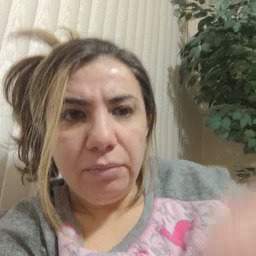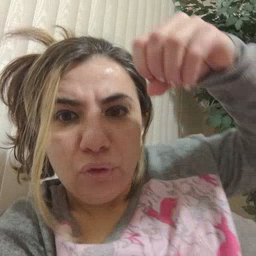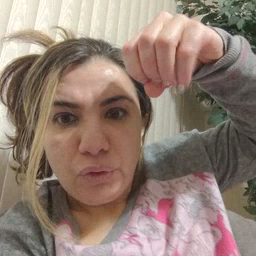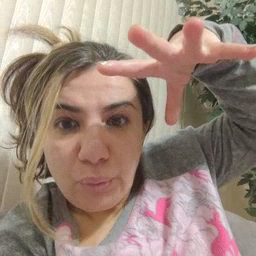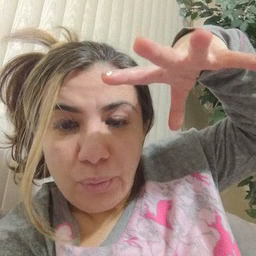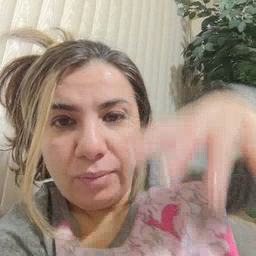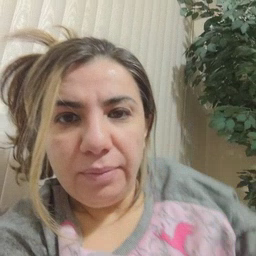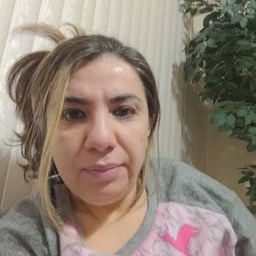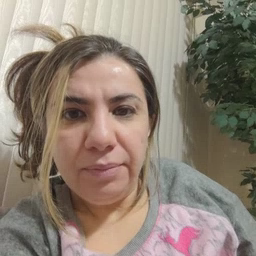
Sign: lamp